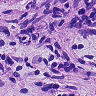
Metastatic tissue present: yes